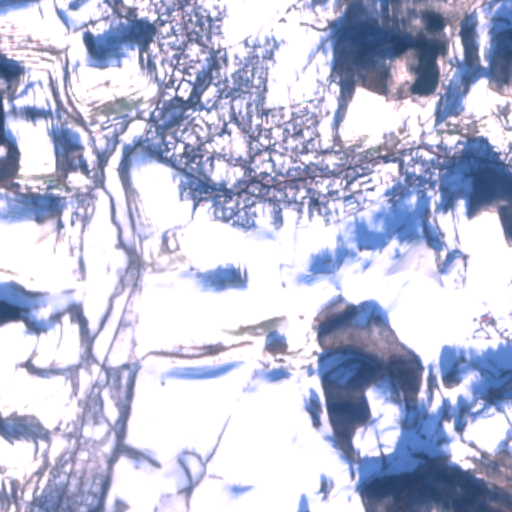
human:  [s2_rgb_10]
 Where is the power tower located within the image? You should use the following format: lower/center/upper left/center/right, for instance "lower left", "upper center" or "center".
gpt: The power tower is located in the left of the image.
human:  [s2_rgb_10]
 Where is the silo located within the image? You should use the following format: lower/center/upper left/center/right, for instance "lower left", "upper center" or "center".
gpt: The silo is located in the center right of the image.
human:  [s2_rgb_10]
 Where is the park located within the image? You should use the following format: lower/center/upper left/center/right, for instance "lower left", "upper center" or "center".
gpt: There is no park in the image.